Question: I want some objects to become not enabled and transparent after clicking "Don't Allow" for notifications. However, I have an error as on the image below. How can I solve this problem?

'''
override func viewDidLoad() {
super.viewDidLoad()
if let savedFirstNotification = savedFirstNotification {
firstDatePicker.date = savedFirstNotification
}
if let savedSecondNotification = savedSecondNotification {
secondDatePicker.date = savedSecondNotification
}
let center = UNUserNotificationCenter.current()
center.requestAuthorization(options: [.alert, .badge, .sound]) { (granted, error) in
if granted {
print("Yep")
} else {
print("No")
self.notEnable()
}
}
}
func notEnable() {
firstDatePicker.isEnabled = false
firstDatePicker.alpha = 0.5
secondDatePicker.alpha = 0.5
secondDatePicker.isEnabled = false
scheludeMeal.alpha = 0.5
scheludeMeal.isEnabled = false
}
'''
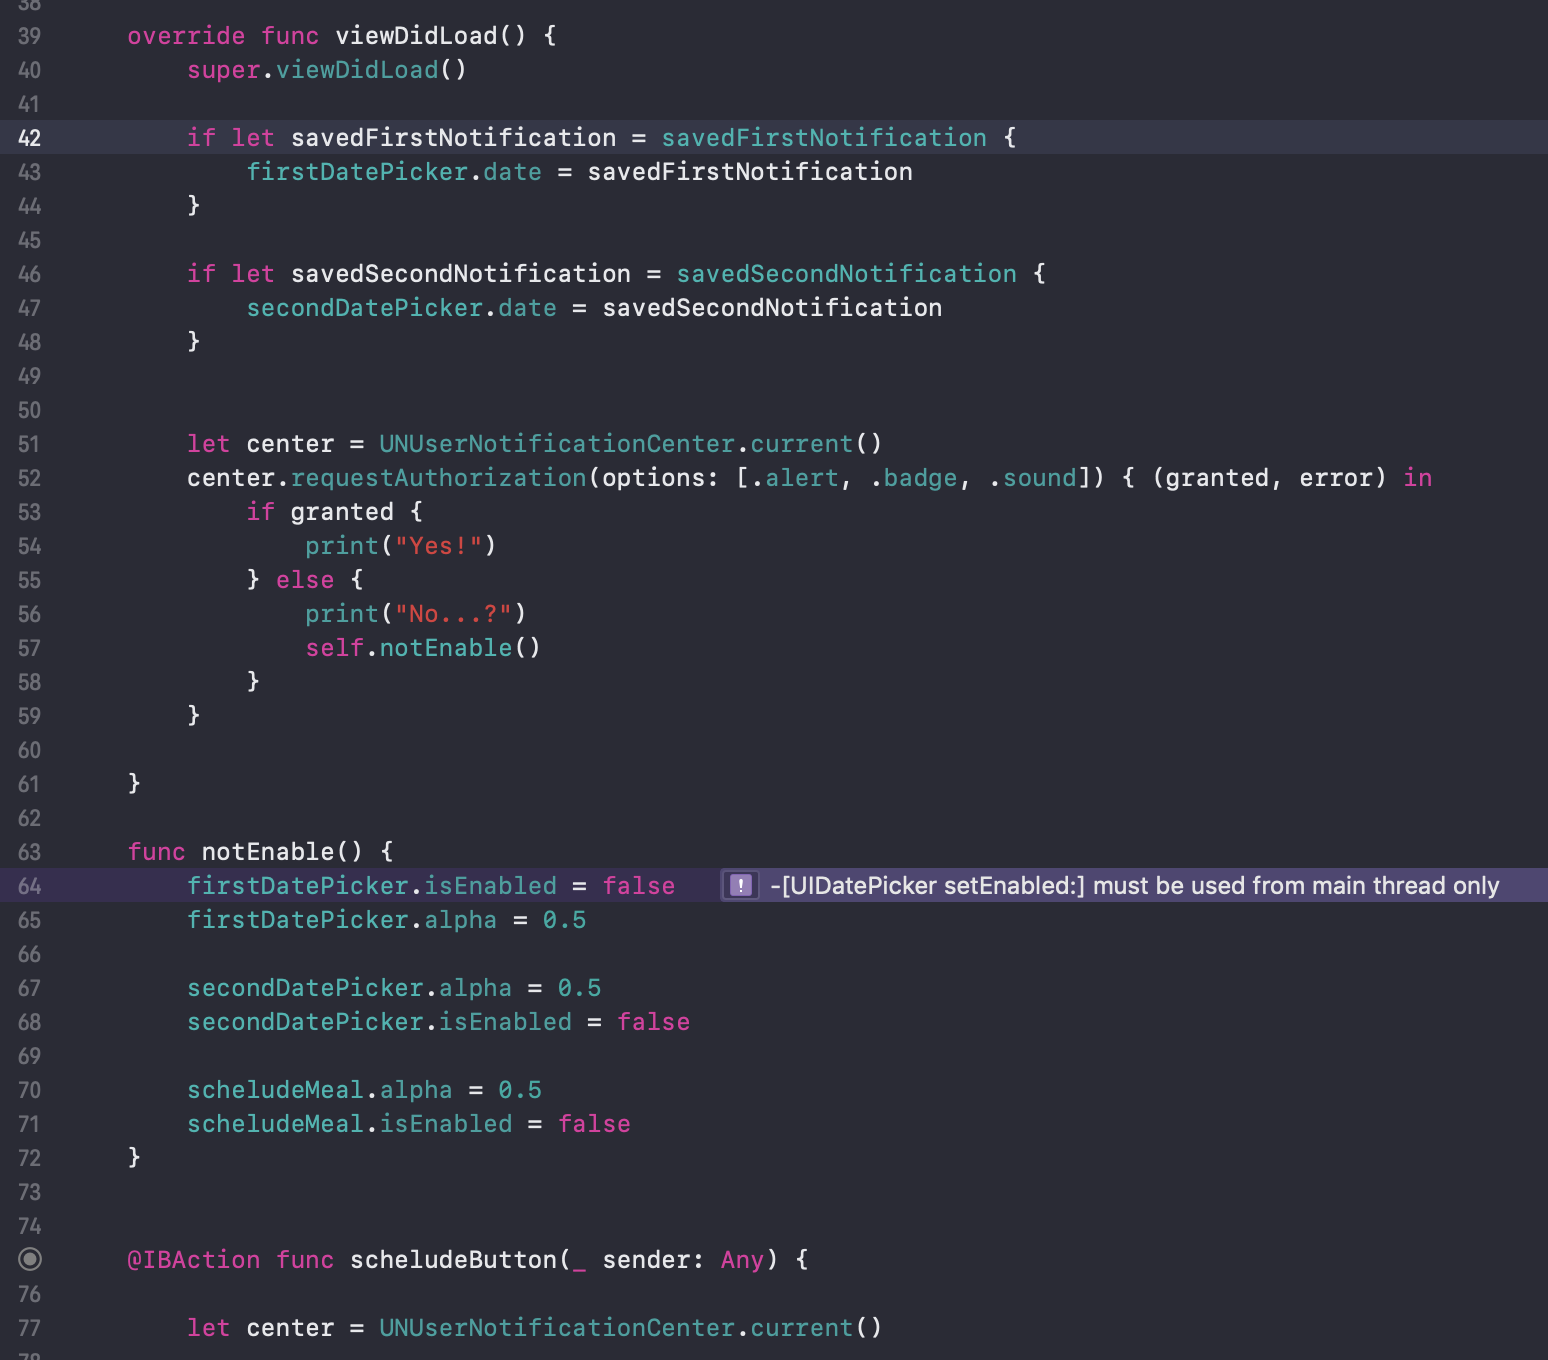
Answer: You should call 'notEnable()' on the main thread:
'''
DispatchQueue.main.async {
self.notEnable()
}
'''